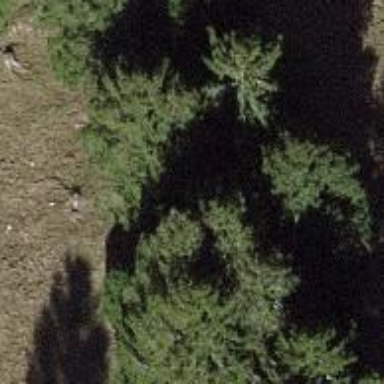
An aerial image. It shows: Beautiful tree in nature.